Question:
This is suppose to be a scroll view with all the content added from the Java code when response is received from the API.
The problem is that I can't find a way to display the information like this in a 'ScrollView'. I tried using an 'ImageButton' but I couldn't get the content in it then I tried using a 'Button' but still couldn't achieve the desired effect please can someone suggest a way I could do this.
'''
private Button makeButton(String targetName, final String i, LinearLayout.LayoutParams buttonLayoutParams) {
Button in = new Button(this);
in.setBackground(getResources().getDrawable(R.drawable.rectangle14));
in.setText(targetName);
in.setWidth(360);
in.setHeight(72);
in.setLayoutParams(buttonLayoutParams);
in.setOnClickListener(new View.OnClickListener() {
@Override
public void onClick(View view) {
Intent myIntent = new Intent(HomeActivity.this,XSavingDetailsActivity.class);
myIntent.putExtra("i" ,i);
HomeActivity.this.startActivity(myIntent);
}
});
return in;
}
'''
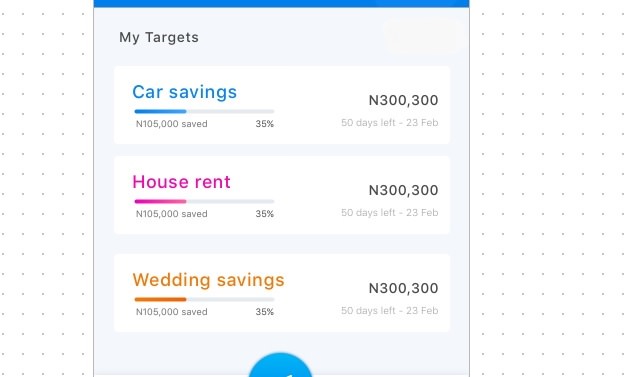
Answer: You should use a <URL>.
Apart from the above some useful links:
<URL>
<URL>
<URL>